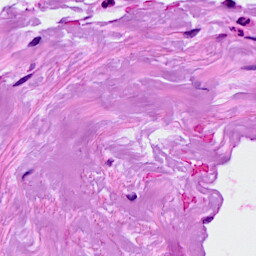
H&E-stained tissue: Breast